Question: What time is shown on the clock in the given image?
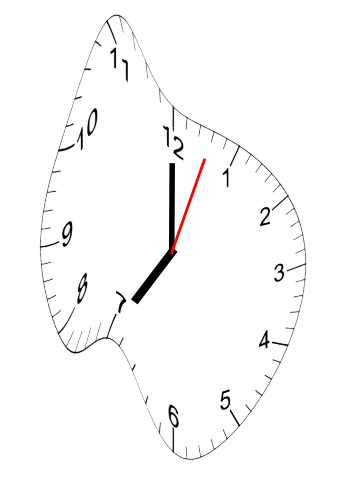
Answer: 07:00:03